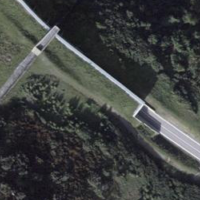
EUNIS habitat code: 26
Species observed at this site:
Acronicta euphorbiae